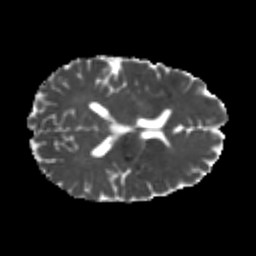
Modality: MD
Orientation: axial
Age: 22
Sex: male
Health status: healthy
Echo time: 0.074 s